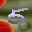
Label: 5